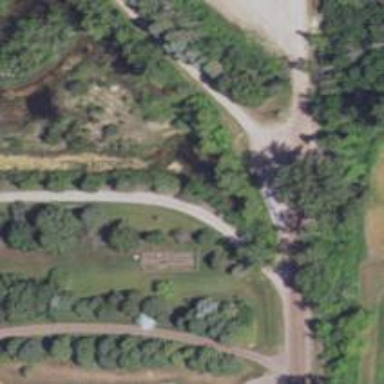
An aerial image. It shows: Driveway leading to service road.